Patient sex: F
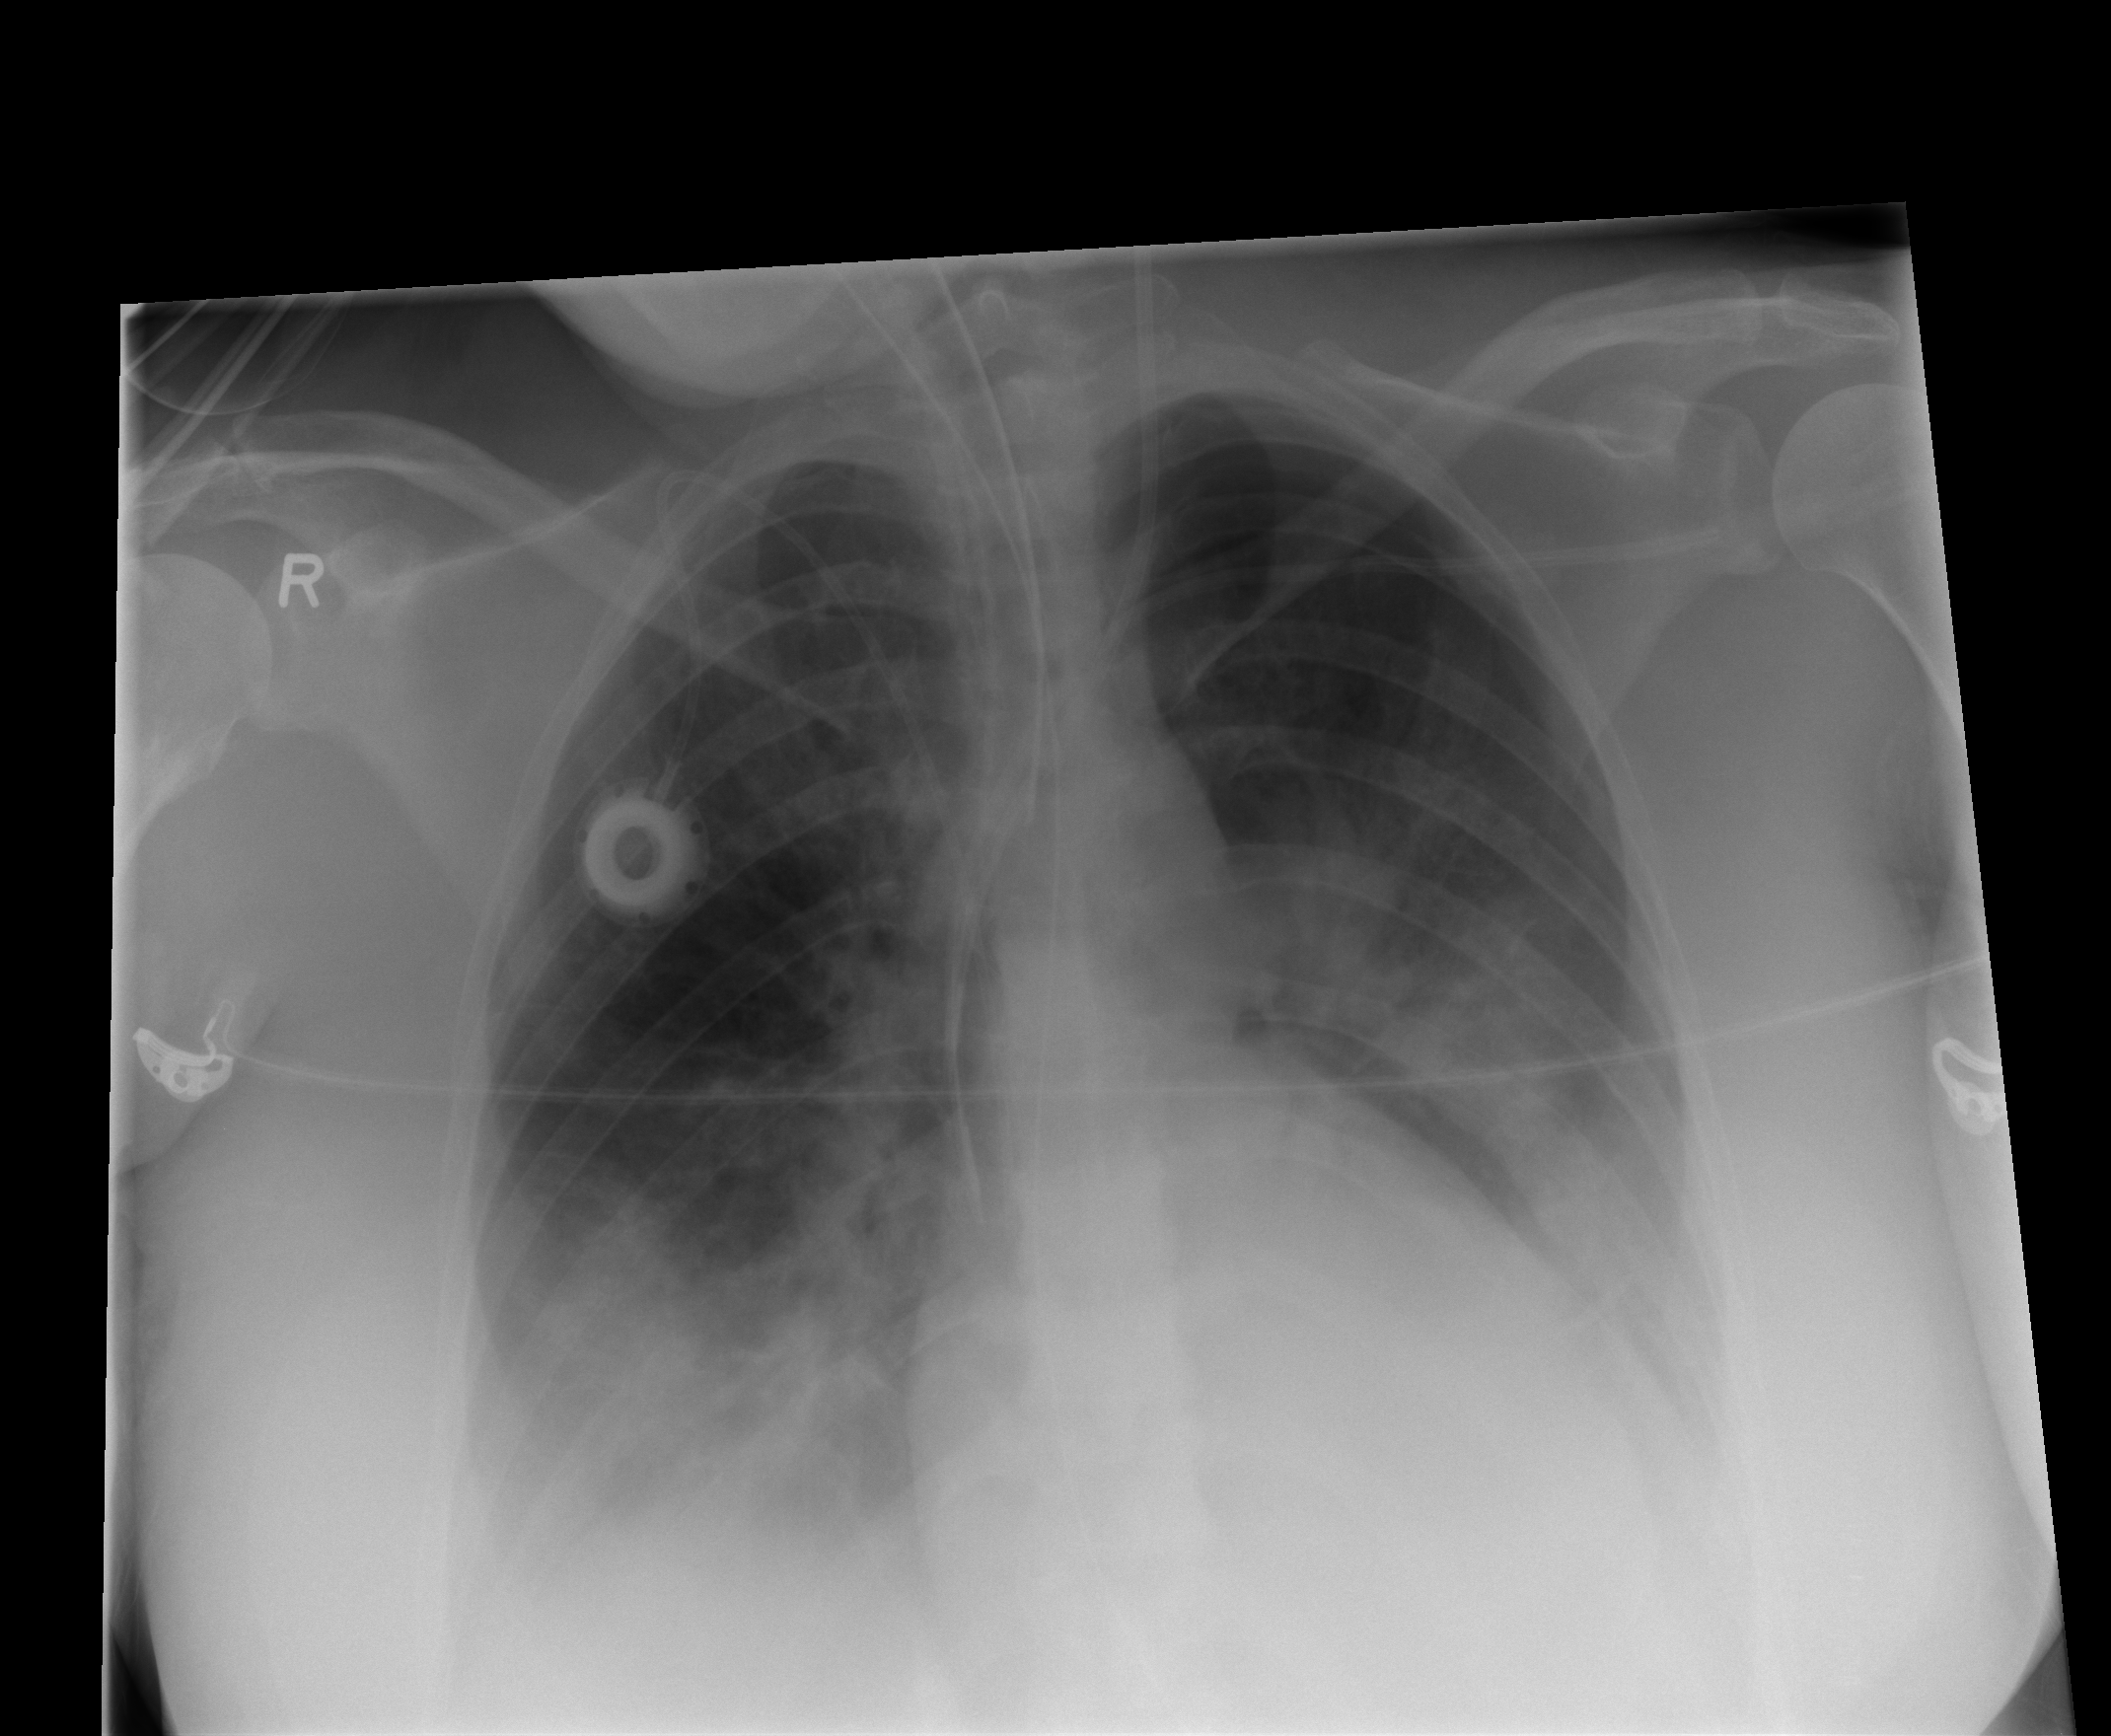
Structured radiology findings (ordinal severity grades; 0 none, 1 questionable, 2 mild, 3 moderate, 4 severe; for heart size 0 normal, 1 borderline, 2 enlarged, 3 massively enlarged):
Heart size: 2
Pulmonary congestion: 2
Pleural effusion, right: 2
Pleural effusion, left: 3
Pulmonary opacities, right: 3
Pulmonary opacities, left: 2
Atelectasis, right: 2
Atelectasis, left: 2